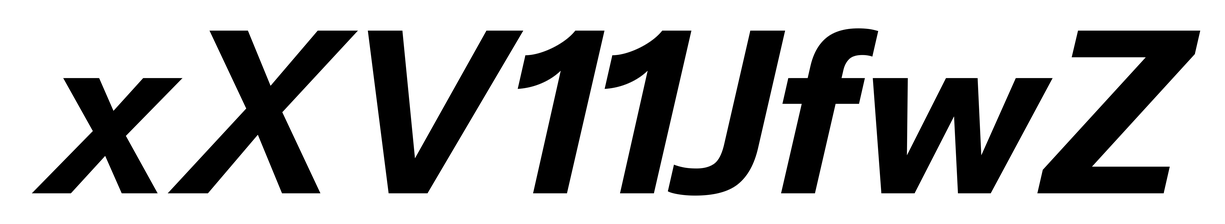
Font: InstrumentSans-Italic_Bold_Italic